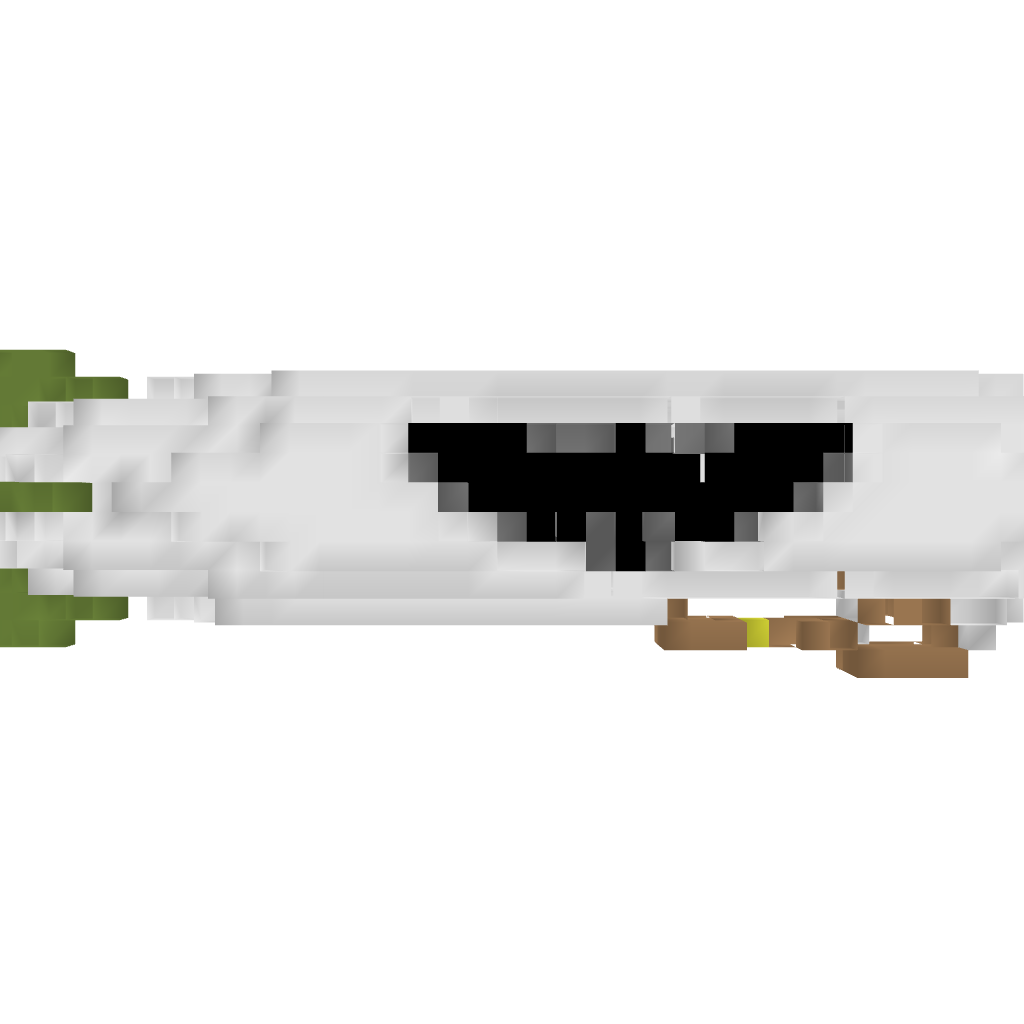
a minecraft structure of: Merchantman Airship bad low quality